Aerial crown-view tile of a tropical tree (Barro Colorado Island, Panama), acquired 20250414:
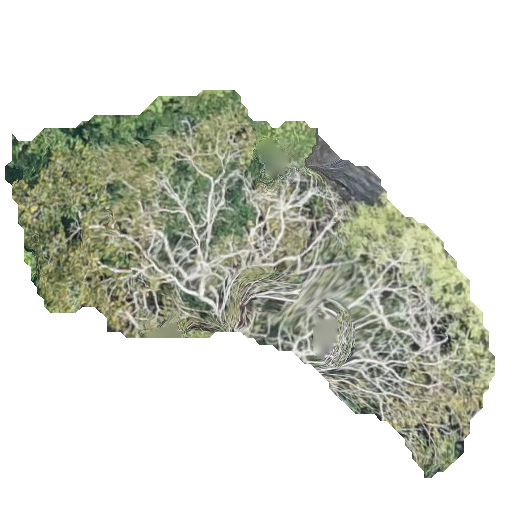
Species: Dipteryx oleifera
GBIF accepted scientific name: Dipteryx oleifera
Crown area: 148.417 m²